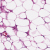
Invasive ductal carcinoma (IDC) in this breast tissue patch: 1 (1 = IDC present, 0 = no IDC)